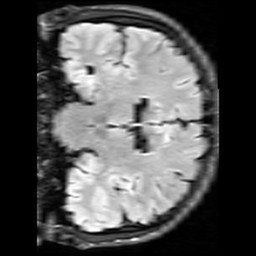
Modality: FLAIR
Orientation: coronal
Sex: male
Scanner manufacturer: siemens
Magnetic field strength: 3 T
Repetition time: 10 s
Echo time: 0.09 s